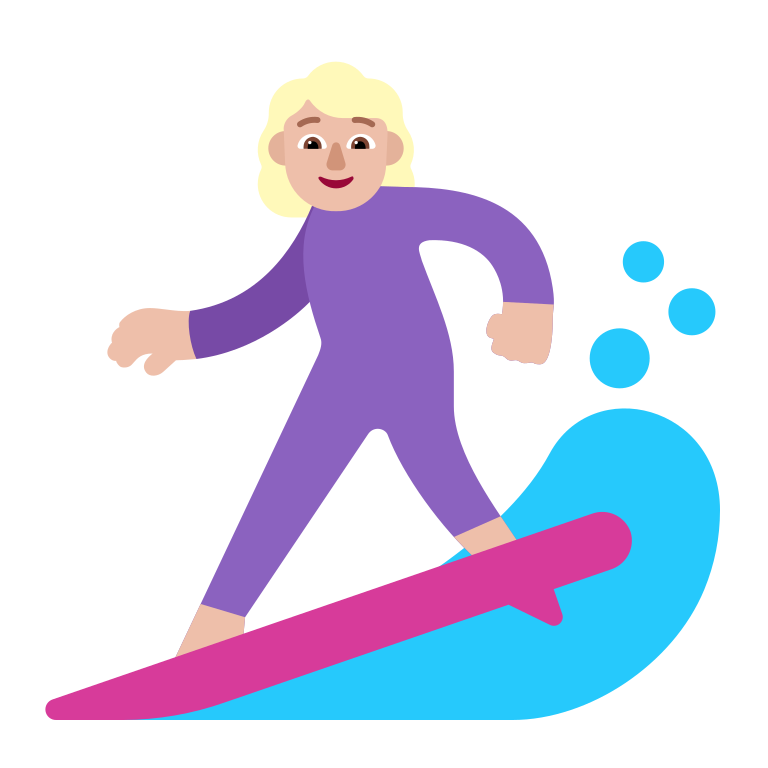
woman surfing flat  light